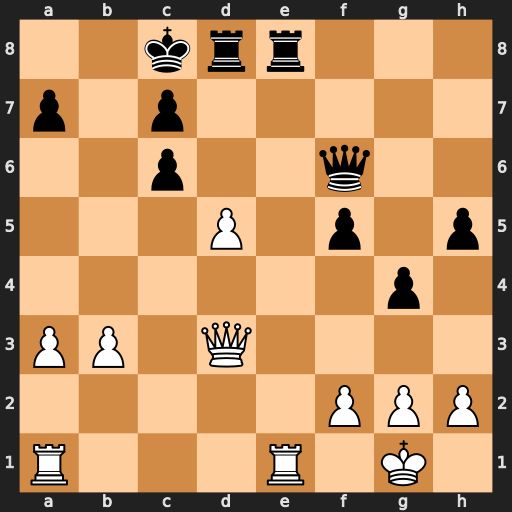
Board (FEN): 2krr3/p1p5/2p2q2/3P1p1p/6p1/PP1Q4/5PPP/R3R1K1
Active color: w
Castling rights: -
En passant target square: -
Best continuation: Qa6+ Kb8 dxc6 Qxc6 Qxc6